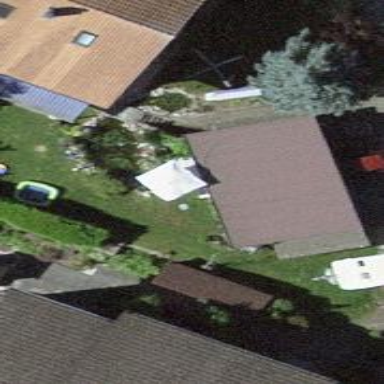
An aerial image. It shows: View of roof of building.